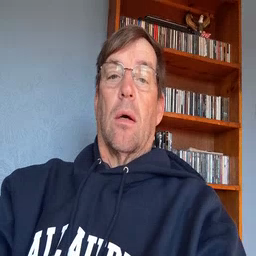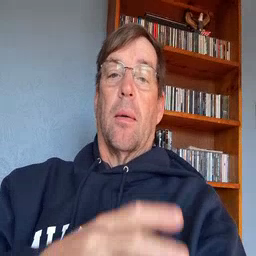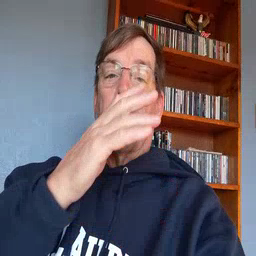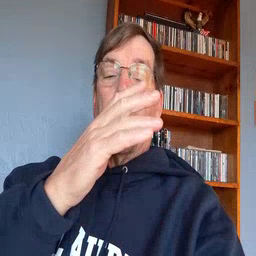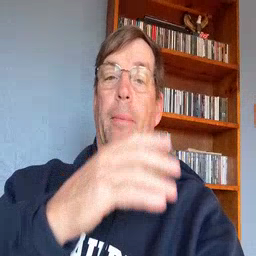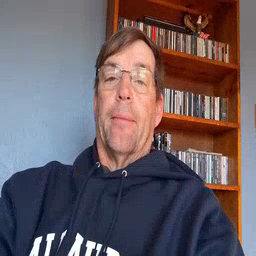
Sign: mom